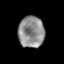
Tissue: prostate
Cell type: T cells
Senescence score: 0.3593
Nuclear area (px): 794
Mean DAPI intensity: 141.912